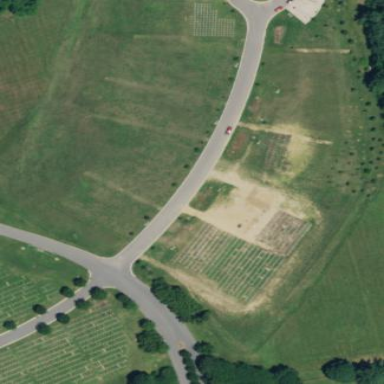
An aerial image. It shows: Section in the cemetery.